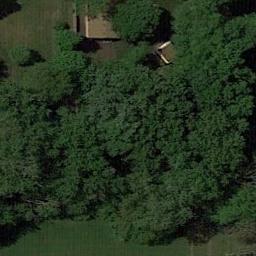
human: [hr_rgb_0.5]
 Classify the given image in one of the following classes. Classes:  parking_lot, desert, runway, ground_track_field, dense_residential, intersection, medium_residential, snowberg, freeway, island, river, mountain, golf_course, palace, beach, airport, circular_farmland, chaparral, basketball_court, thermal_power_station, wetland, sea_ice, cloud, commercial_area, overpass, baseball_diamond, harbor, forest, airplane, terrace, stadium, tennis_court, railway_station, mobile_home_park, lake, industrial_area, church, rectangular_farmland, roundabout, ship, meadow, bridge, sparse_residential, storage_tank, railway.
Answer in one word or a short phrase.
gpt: forest